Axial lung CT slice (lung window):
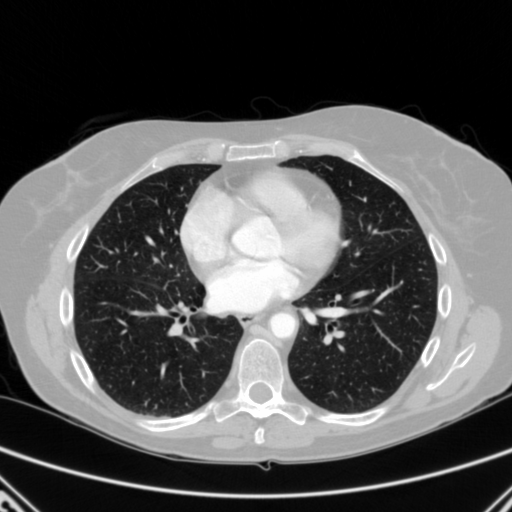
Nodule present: no